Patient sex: M
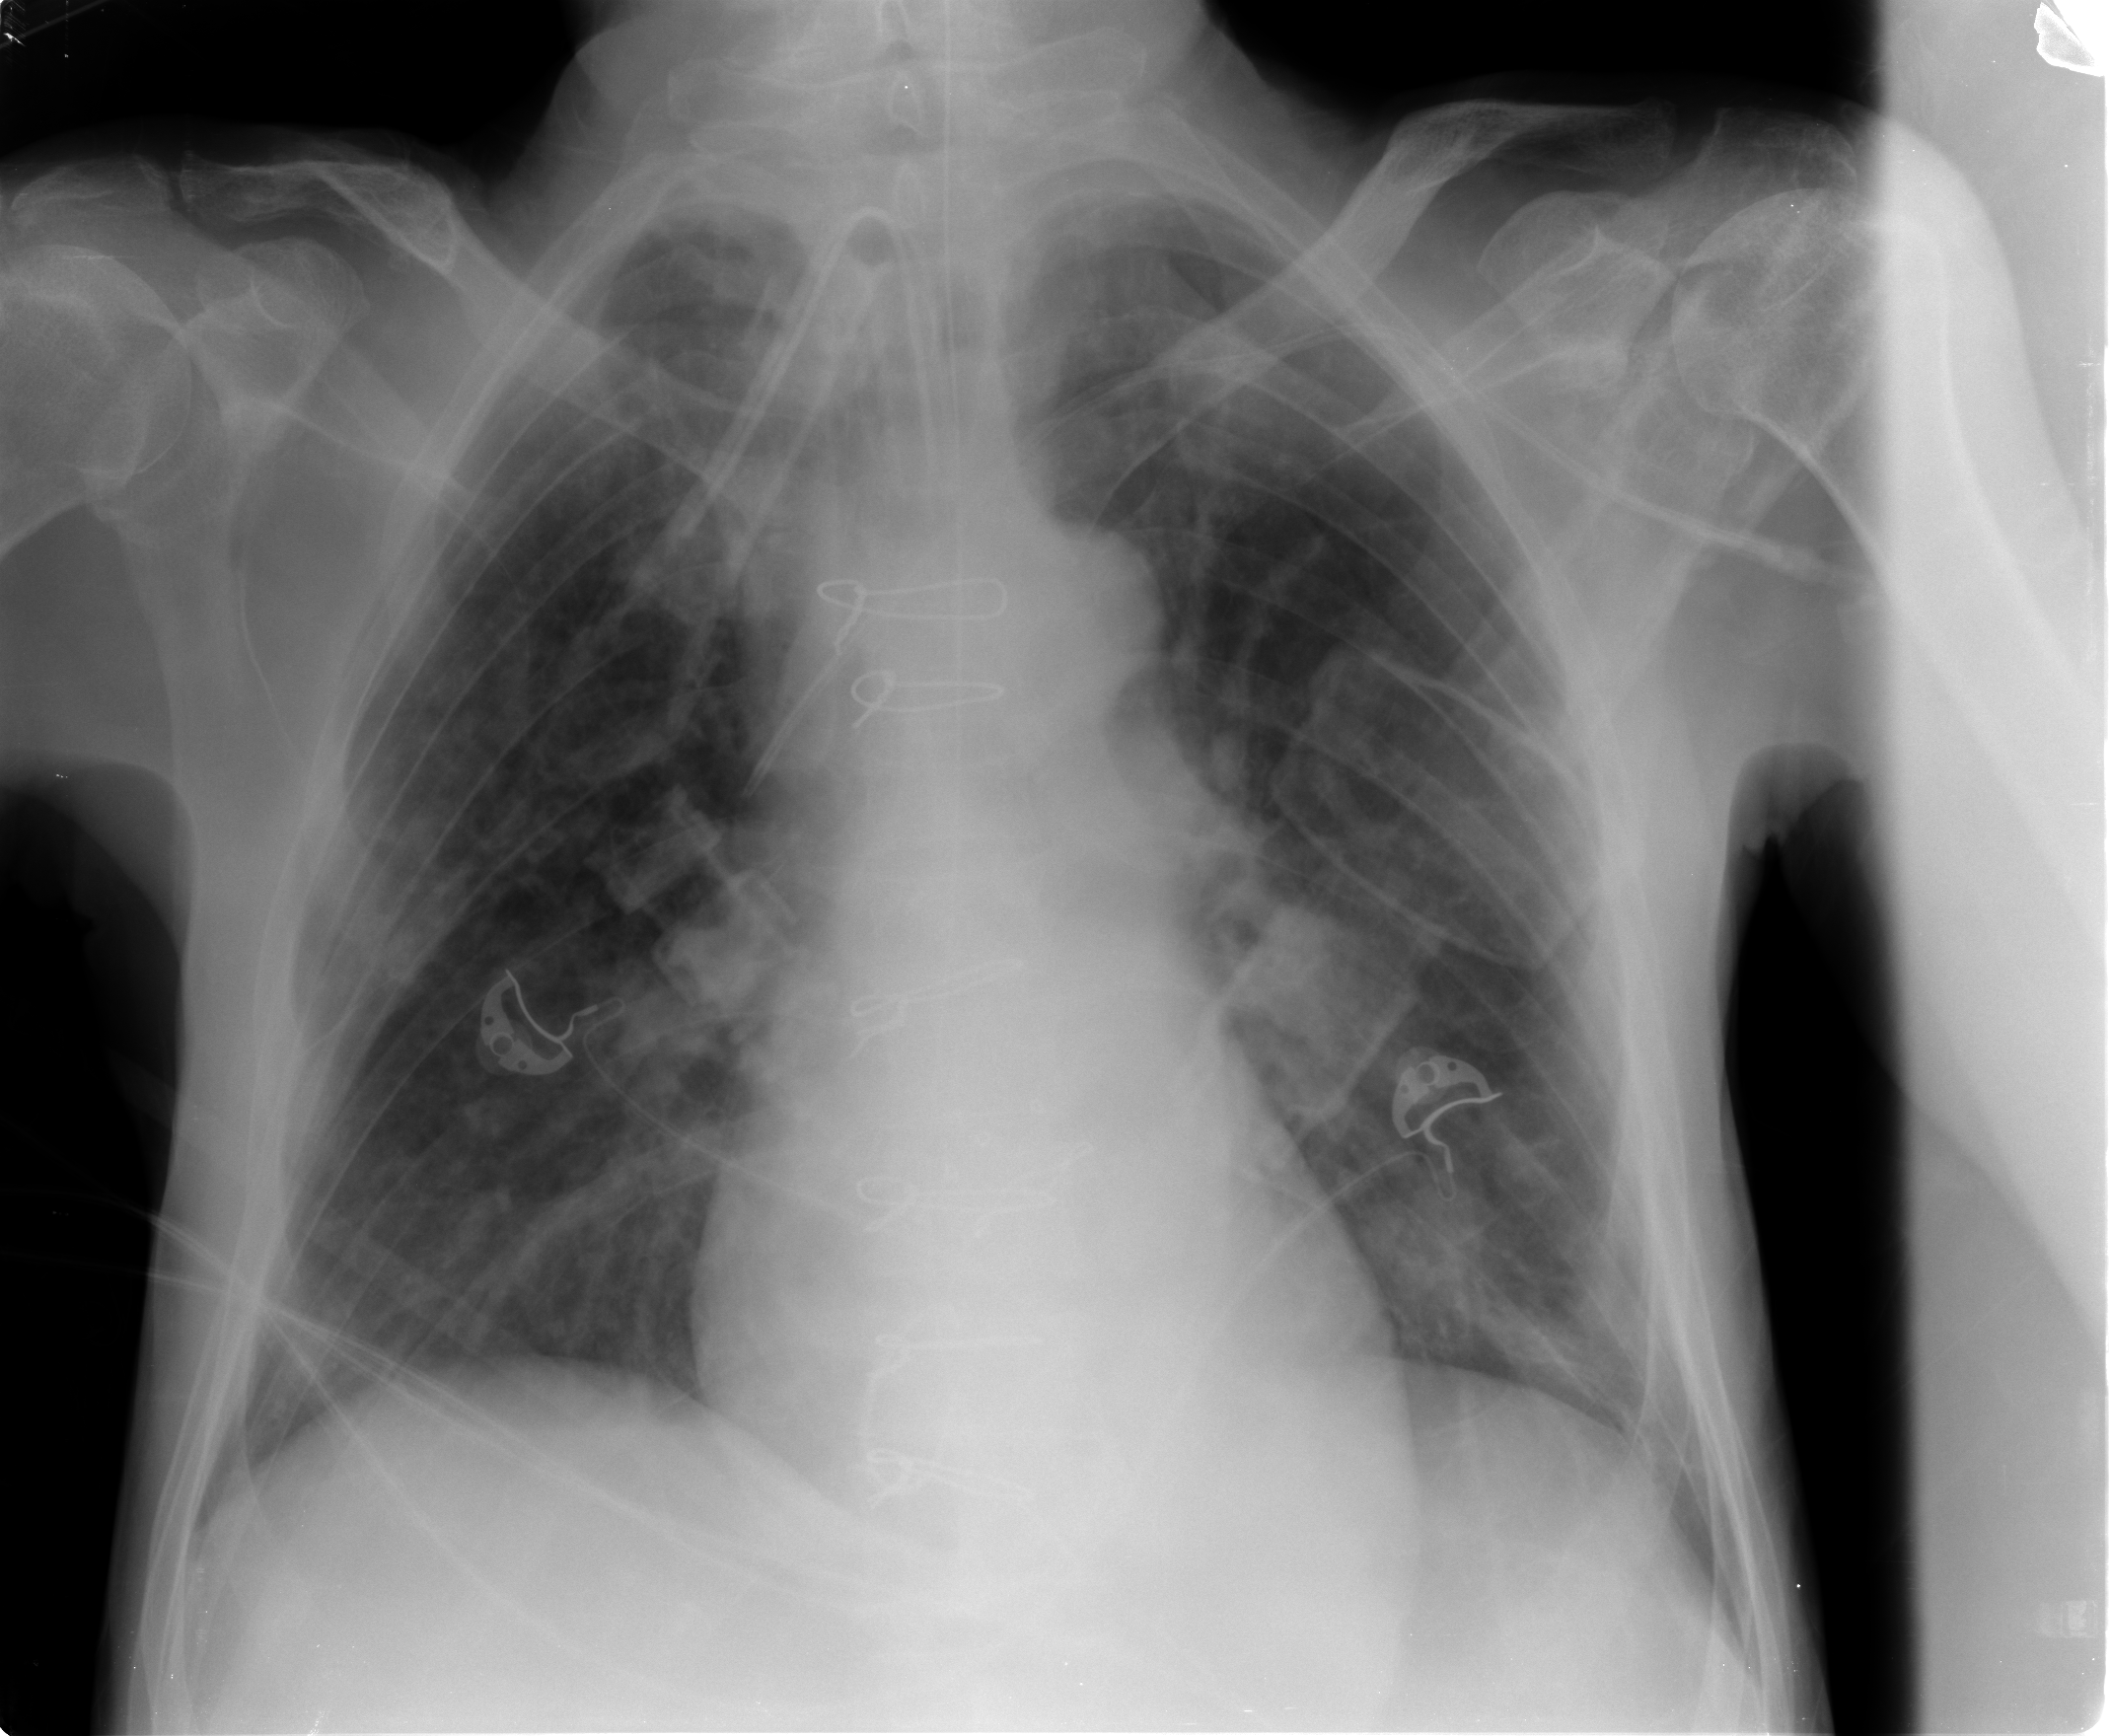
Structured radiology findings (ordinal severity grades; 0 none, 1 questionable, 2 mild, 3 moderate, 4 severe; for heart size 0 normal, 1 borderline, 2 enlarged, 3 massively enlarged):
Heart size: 0
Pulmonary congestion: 1
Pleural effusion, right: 0
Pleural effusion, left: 0
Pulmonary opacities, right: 2
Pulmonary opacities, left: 2
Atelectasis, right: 2
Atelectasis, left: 0